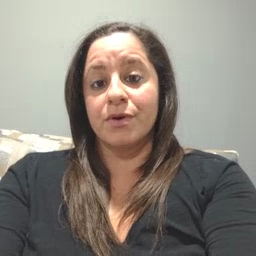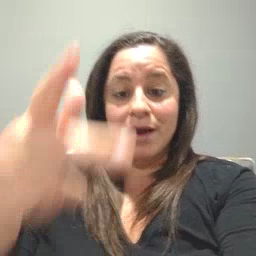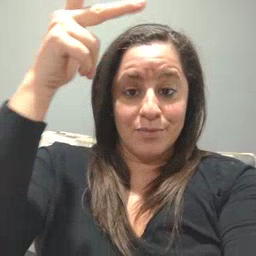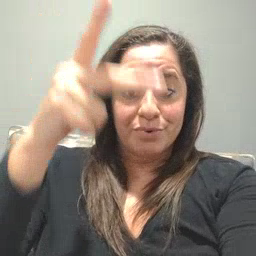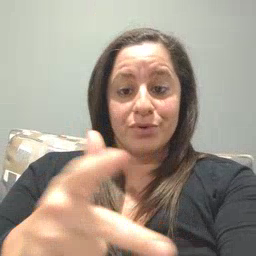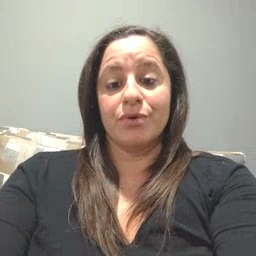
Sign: helicopter